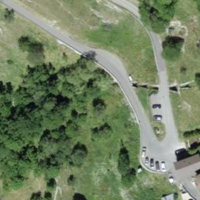
EUNIS habitat code: 23
Species observed at this site:
Astragalus cicer